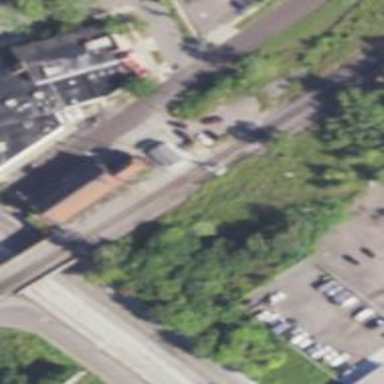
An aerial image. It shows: Railway junction.